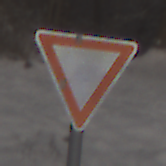
Verkehrszeichen: VorfahrtGewaehren
Umgebung: Outdoor, Nature
Tageszeit: MorningAfternoon
Wetter: PartlyCloudy
Licht: Natural
Jahreszeit: Winter
Kontrast: HighContrast